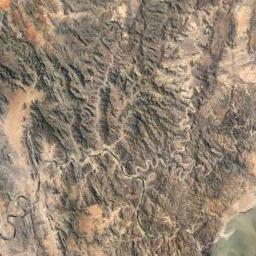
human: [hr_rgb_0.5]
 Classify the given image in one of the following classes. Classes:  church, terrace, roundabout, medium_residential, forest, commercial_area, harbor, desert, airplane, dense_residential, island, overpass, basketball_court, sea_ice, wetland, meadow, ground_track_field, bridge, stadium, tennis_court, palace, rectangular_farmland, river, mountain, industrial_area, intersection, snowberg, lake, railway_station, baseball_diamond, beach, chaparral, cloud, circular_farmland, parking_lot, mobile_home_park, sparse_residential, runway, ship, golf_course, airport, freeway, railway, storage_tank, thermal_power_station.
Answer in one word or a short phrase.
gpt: mountain